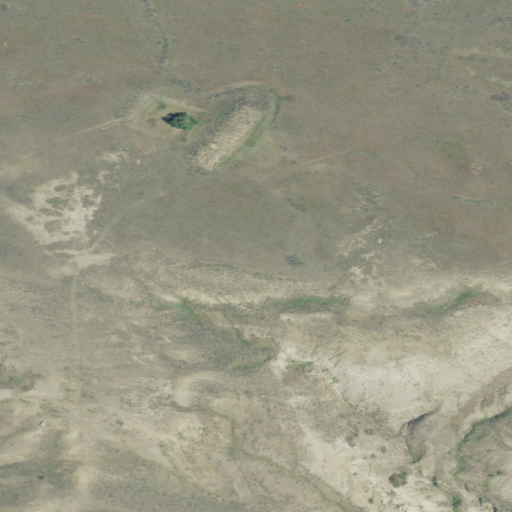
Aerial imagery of mountain in Montana named Johnson Hill containing grassland, shrub, and herbaceous wetlands